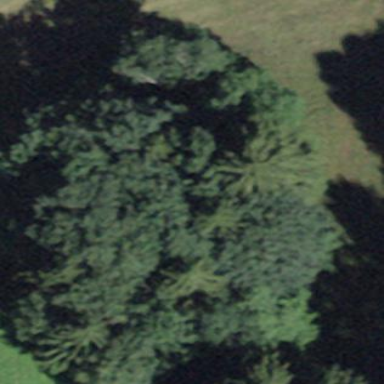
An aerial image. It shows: Forest with mix of leaf types.